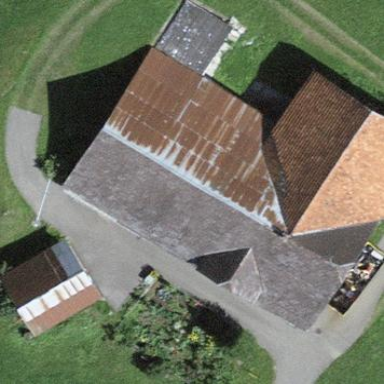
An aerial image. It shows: Farmyard area.